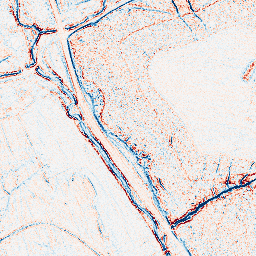
Category: edge_preserving
Decomposition family: bilateral
Decomposition parameters: d: 5
sigma_color: 25
sigma_space: 75
Upsampling method: bicubic_3x
Upsampling parameters: scale: 3
Upsampling scale: 3